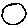
Label: circle